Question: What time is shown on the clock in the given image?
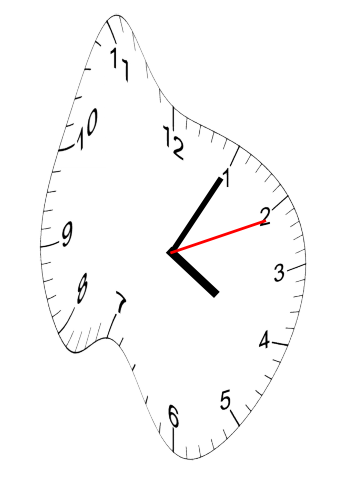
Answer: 04:05:11